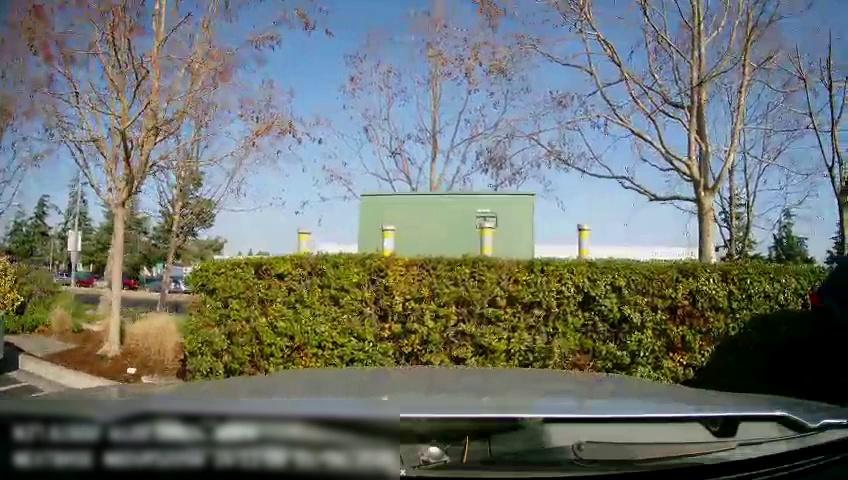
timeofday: Day
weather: Sunny
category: Drivable Space
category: Vehicles | Car
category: Vehicles | Car
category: Vehicles | Car